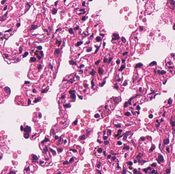
Tumor epithelial tissue: no
Tumor-associated stroma tissue: no
Normal tissue: yes